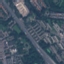
Land use / land cover: Highway